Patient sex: M
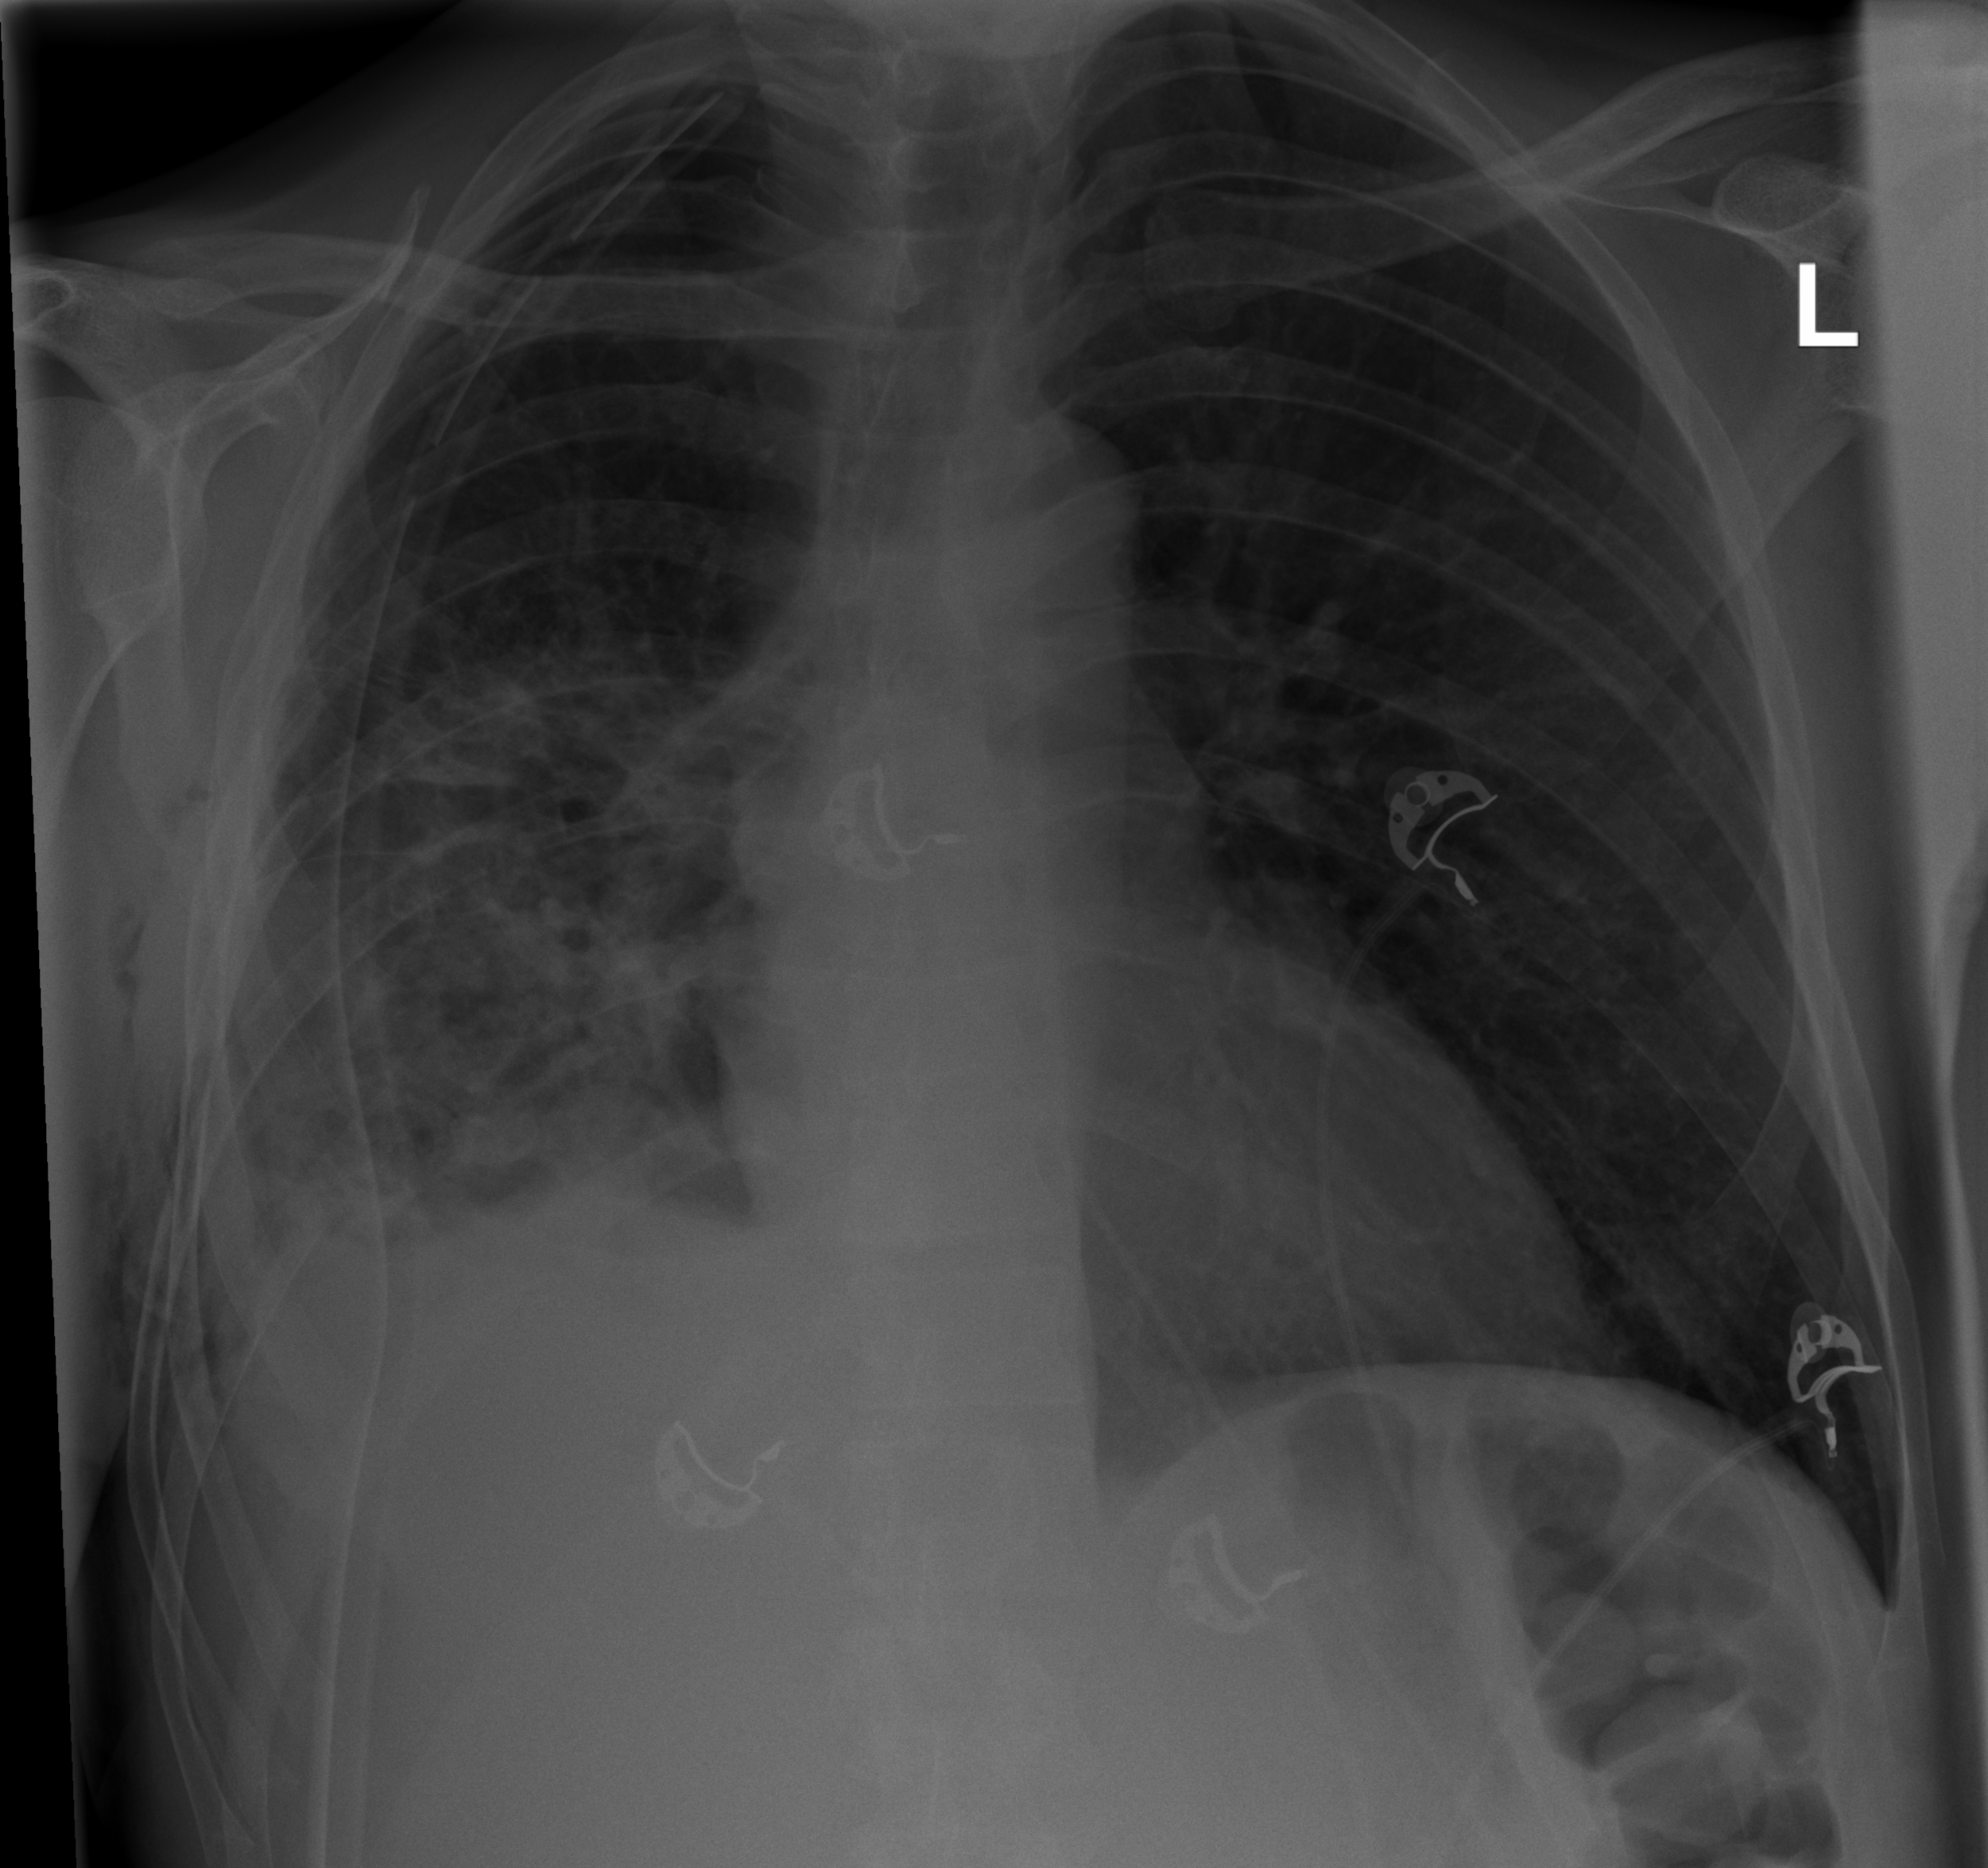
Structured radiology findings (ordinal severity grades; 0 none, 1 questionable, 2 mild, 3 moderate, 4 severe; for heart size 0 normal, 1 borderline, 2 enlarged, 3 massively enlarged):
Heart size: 0
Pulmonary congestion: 0
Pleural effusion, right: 1
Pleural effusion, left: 0
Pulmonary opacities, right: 3
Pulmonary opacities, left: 0
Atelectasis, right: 2
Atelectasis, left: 0